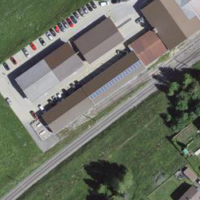
EUNIS habitat code: 54
Species observed at this site:
Agrostemma githago
Convolvulus tricolor